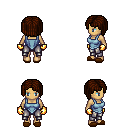
a pixel art fantasy rpg character, female body template, human, tanned skin, blue vest, metal pants, brown pageboy hairstyle, gold gloves, brown slippers, four views (front, back, left, right), 2x2 character sprite sheet, small pixel art, hard edges, no anti-aliasing